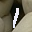
Label: 1